Interaction volume radius: 10 \u00c5
Interaction volume height: 20 \u00c5
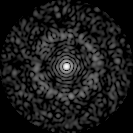
Disorder parameter: 0.8169